Question: I have this structure of my db:
'''
CREATE TABLE IF NOT EXISTS 'peoples' (
'id' int(10) unsigned NOT NULL AUTO_INCREMENT,
'name' varchar(100) COLLATE utf8_unicode_ci NOT NULL,
PRIMARY KEY ('id')
) ENGINE=MyISAM DEFAULT CHARSET=utf8 COLLATE=utf8_unicode_ci AUTO_INCREMENT=1 ;
'''
For customers.
'''
CREATE TABLE IF NOT EXISTS 'peoplesaddresses' (
'id' int(10) unsigned NOT NULL AUTO_INCREMENT,
'people_id' int(10) unsigned NOT NULL,
'phone' varchar(20) COLLATE utf8_unicode_ci NOT NULL,
'address' varchar(100) COLLATE utf8_unicode_ci NOT NULL,
PRIMARY KEY ('id')
) ENGINE=MyISAM DEFAULT CHARSET=utf8 COLLATE=utf8_unicode_ci AUTO_INCREMENT=1 ;
'''
For their addresses.
'''
CREATE TABLE IF NOT EXISTS 'peoplesphones' (
'id' int(10) unsigned NOT NULL AUTO_INCREMENT,
'people_id' int(10) unsigned NOT NULL,
'phone' varchar(20) COLLATE utf8_unicode_ci NOT NULL,
'address' varchar(100) COLLATE utf8_unicode_ci NOT NULL,
PRIMARY KEY ('id')
) ENGINE=MyISAM DEFAULT CHARSET=utf8 COLLATE=utf8_unicode_ci AUTO_INCREMENT=1 ;
'''
For their phones.
'''
ALTER TABLE peoplesaddresses DISABLE KEYS;
ALTER TABLE peoplesphones DISABLE KEYS;
ALTER TABLE peoplesaddresses ADD INDEX i_phone (phone);
ALTER TABLE peoplesphones ADD INDEX i_phone (phone);
ALTER TABLE peoplesaddresses ADD INDEX i_address (address);
ALTER TABLE peoplesphones ADD INDEX i_address (address);
ALTER TABLE peoplesaddresses ENABLE KEYS;
ALTER TABLE peoplesphones ENABLE KEYS;
'''
'''
CREATE TABLE IF NOT EXISTS 'order' (
'id' int(10) unsigned NOT NULL AUTO_INCREMENT,
'people_id' int(10) unsigned NOT NULL,
'name' varchar(255) CHARACTER SET utf8 NOT NULL,
'phone' varchar(255) CHARACTER SET utf8 NOT NULL,
'adress' varchar(255) CHARACTER SET utf8 NOT NULL,
PRIMARY KEY ('id')
) ENGINE=MyISAM DEFAULT CHARSET=latin1 AUTO_INCREMENT=12 ;
INSERT INTO 'order' ('id', 'people_id', 'name', 'phone', 'adress') VALUES
(1, 0, 'name1', 'phone1', 'address1'),
(2, 0, 'name1_1', 'phone1', 'address1_1'),
(3, 0, 'name1_1', 'phone1', 'address1_2'),
(4, 0, 'name2', 'phone2', 'address2'),
(5, 0, 'name2_1', 'phone2', 'address2_1'),
(6, 0, 'name3', 'phone3', 'address3'),
(7, 0, 'name4', 'phone4', 'address4'),
(8, 0, 'name1_1', 'phone5', 'address1_1'),
(9, 0, 'name1_1', 'phone5', 'address1_2'),
(11, 0, 'name1', 'phone1', 'address1'),
(10, 0, 'name1', 'phone1', 'address1');
'''
Production base have over 9000 records. Is there way to execute this 3 update query's little more faster, than now (~50 min on dev machine).
'''
INSERT INTO peoplesphones( phone, address )
SELECT DISTINCT 'order'.phone, 'order'.adress
FROM 'order'
GROUP BY 'order'.phone;
'''
Fill peoplesphones table with unique phones
'''
INSERT INTO peoplesaddresses( phone, address )
SELECT DISTINCT 'order'.phone, 'order'.adress
FROM 'order'
GROUP BY 'order'.adress;
'''
Fill peoplesaddresses table with unique adress.
The next three querys are very slow:
'''
UPDATE peoplesaddresses, peoplesphones SET peoplesaddresses.people_id = peoplesphones.id WHERE peoplesaddresses.phone = peoplesphones.phone;
UPDATE peoplesaddresses, peoplesphones SET peoplesphones.people_id = peoplesaddresses.people_id WHERE peoplesaddresses.address = peoplesphones.address;
UPDATE 'order', 'peoplesphones' SET 'order'.people_id = 'peoplesphones'.people_id where 'order'.phone = 'peoplesphones'.phone;
'''
Finally fill people table, and clear uneccessary fields.
'''
INSERT INTO peoples( id, name )
SELECT DISTINCT 'order'.people_id, 'order'.name
FROM 'order'
GROUP BY 'order'.people_id;
ALTER TABLE 'peoplesphones'
DROP 'address';
ALTER TABLE 'peoplesaddresses'
DROP 'phone';
'''
So, again: How can I make those UPDATE query's a little more faster? THX.
I forgott to say: I need to do it at once, just for migrate phones and adresses into other tables since one people can have more than one phone, and can order pizza not only at home.

Replace slow update querys on this (without with) get nothing.
'''
UPDATE peoplesaddresses
LEFT JOIN
peoplesphones
ON peoplesaddresses.phone = peoplesphones.phone
SET peoplesaddresses.people_id = peoplesphones.id;
UPDATE peoplesphones
LEFT JOIN
'peoplesaddresses'
ON 'peoplesaddresses'.address = 'peoplesphones'.address
SET 'peoplesphones'.people_id = 'peoplesaddresses'.people_id;
UPDATE 'order'
LEFT JOIN
'peoplesphones'
ON 'order'.phone = 'peoplesphones'.phone
SET 'order'.people_id = 'peoplesphones'.people_id;
'''
After adding code at the top (upd4), script takes a few seconds for execute. But on ~6.5k query it terminate with text: "The system cannot find the Drive specified".
Thanks to All. Especially to xQbert and Brent Baisley.
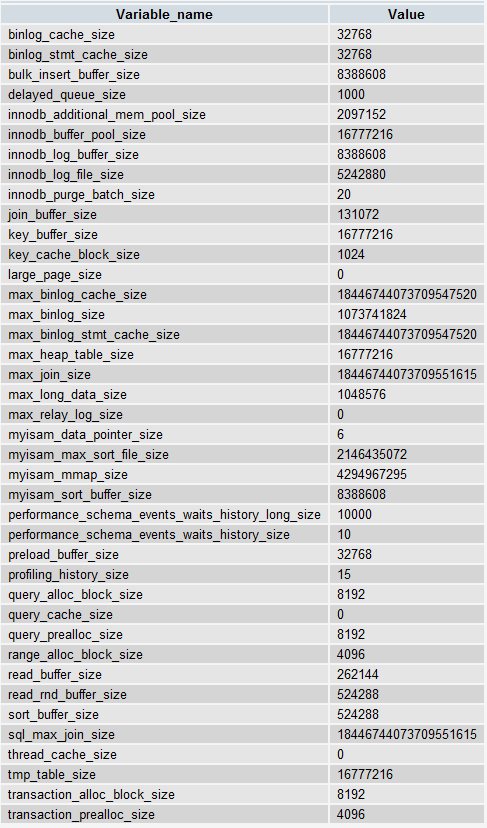
Answer: 50 minutes for 9000 records is a bit ridiculous, event without indexes. You might as well put the 9000 records in Excel and do what you need to do. I think there is something else going on with your dev machine. Perhaps you have mysql configured to use very little memory? Maybe you can post the results of this "query":
'''
show variables like "%size%";
'''
Just this morning I did an insert(ignore)/select on 2 tables (one into another), both with over 400,000 records. 126,000 records were inserted into the second table, it took a total of 2 minutes 13 seconds.
I would say put indexes on any of the fields you are joining or grouping on, but this seems like a one time job. I don't think the lack of indexes is your problem.